Question: i am writing a sim card applet and i need to store data on sim card.
but i didnt do it.
i found an example and use it but data disappear always when simulator restart.
i use "cmdPUTDATA(apdu);" method for save data and i use "cmdGETDATA(apdu);" method for save data.
here is my code and response;
'''
public void process(APDU apdu) {
byte[] buffer = apdu.getBuffer();
if (apdu.isISOInterindustryCLA()) {
if (buffer[ISO7816.OFFSET_INS] == (byte) (0xA4)) {
return;
}
ISOException.throwIt(ISO7816.SW_CLA_NOT_SUPPORTED);
}
switch (buffer[ISO7816.OFFSET_INS]) {
case INS_GET_BALANCE:
getBalance(apdu);
return;
case INS_CREDIT:
credit(apdu);
return;
case INS_CHARGE:
charge(apdu);
return;
// case INS_SELECT: // it is a SELECT FILE instruction
// cmdSELECT(apdu);
// break;
// case INS_VERIFY: // it is a VERIFY instruction
// cmdVERIFY(apdu);
// break;
// case INS_PUTDATA: // it is a PUT DATA instruction
// cmdPUTDATA(apdu);
// break;
// case INS_GETDATA: // it is a GET DATA instruction
// cmdGETDATA(apdu);
// break;
default:
ISOException.throwIt(ISO7816.SW_INS_NOT_SUPPORTED);
}
}
// @TransactionType(REQUIRED)
//synchronized
private void credit(APDU apdu) {
byte[] buffer = apdu.getBuffer();
byte numBytes = buffer[ISO7816.OFFSET_LC];
byte byteRead = (byte) (apdu.setIncomingAndReceive());
if ((numBytes != 2) || (byteRead != 2)) {
ISOException.throwIt(ISO7816.SW_WRONG_LENGTH);
}
short creditAmount = (short) ((short) (buffer[ISO7816.OFFSET_CDATA] << (short) 8) | (buffer[ISO7816.OFFSET_CDATA + 1]));
if ((creditAmount > MAX_BALANCE) || (creditAmount < (short) 0)) {
ISOException.throwIt(SW_INVALID_TRANSACTION_AMOUNT);
}
if ((short) (balance + creditAmount) > MAX_BALANCE) {
ISOException.throwIt(SW_MAX_BALANCE_EXCEEDED);
}
JCSystem.beginTransaction();
balance = (short) (balance + creditAmount);
JCSystem.commitTransaction();
}
private void getBalance(APDU apdu) {
byte[] buffer = apdu.getBuffer();
buffer[0] = (byte) (balance >> (short) 8);
buffer[1] = (byte) (balance & (short) 0x00FF);
//apdu.setOutgoingLength((byte) 2);
//apdu.sendBytes((short) 0, (short) 2);
apdu.setOutgoingAndSend((short)0, (short)2);
}
private void charge(APDU apdu) {
byte[] buffer = apdu.getBuffer();
byte numBytes = buffer[ISO7816.OFFSET_LC];
byte byteRead = (byte) (apdu.setIncomingAndReceive());
if ((numBytes != 2) || (byteRead != 2)) {
ISOException.throwIt(ISO7816.SW_WRONG_LENGTH);
}
short chargeAmount = (short) ((short) (buffer[ISO7816.OFFSET_CDATA] << (short) 8) | (buffer[ISO7816.OFFSET_CDATA + 1]));
if ((chargeAmount > MAX_BALANCE) || (chargeAmount < (short) 0)) {
ISOException.throwIt(SW_INVALID_TRANSACTION_AMOUNT);
}
if ((short) (balance - chargeAmount) < 0) {
ISOException.throwIt(SW_MIN_BALANCE_EXCEEDED);
}
JCSystem.beginTransaction();
balance = (short) (balance - chargeAmount);
JCSystem.commitTransaction();
}
'''

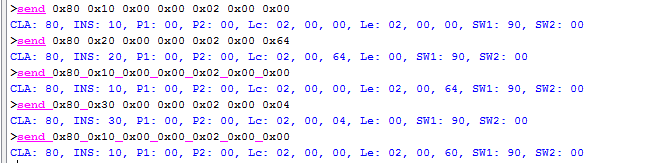
Answer: constructor method and my other method is here. between the "beginTransaction" and "commitTransaction" code, goto EEPROM persitent data. But it run only classic applet(java card api 3.0), it doesnt run Extendet Applet.
'''
private Akbil_Classic(byte[] bArray, short bOffset, byte bLength) {
memory = new byte[SIZE_MEMORY];
}
private void charge(APDU apdu) {
byte[] buffer = apdu.getBuffer();
byte numBytes = buffer[ISO7816.OFFSET_LC];
byte byteRead = (byte) (apdu.setIncomingAndReceive());
if ((numBytes != 2) || (byteRead != 2)) {
ISOException.throwIt(ISO7816.SW_WRONG_LENGTH);
}
short chargeAmount = (short) ((short) (buffer[ISO7816.OFFSET_CDATA] << (short) 8) | (buffer[ISO7816.OFFSET_CDATA + 1]));
if ((chargeAmount > MAX_BALANCE) || (chargeAmount < (short) 0)) {
ISOException.throwIt(SW_INVALID_TRANSACTION_AMOUNT);
}
if ((short) (balance + chargeAmount) > MAX_BALANCE) {
ISOException.throwIt(SW_MAX_BALANCE_EXCEEDED);
}
JCSystem.beginTransaction();
balance = (short) (balance - chargeAmount);
JCSystem.commitTransaction();
}
'''